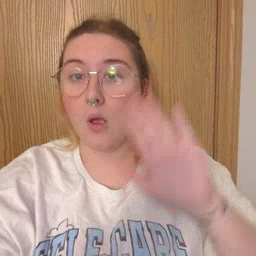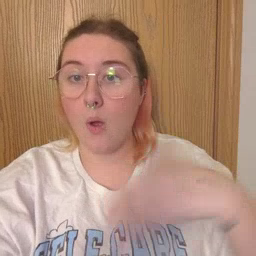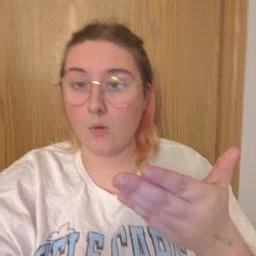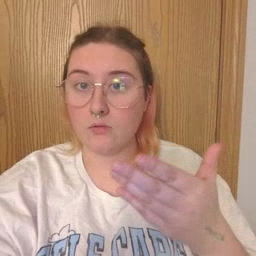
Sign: all